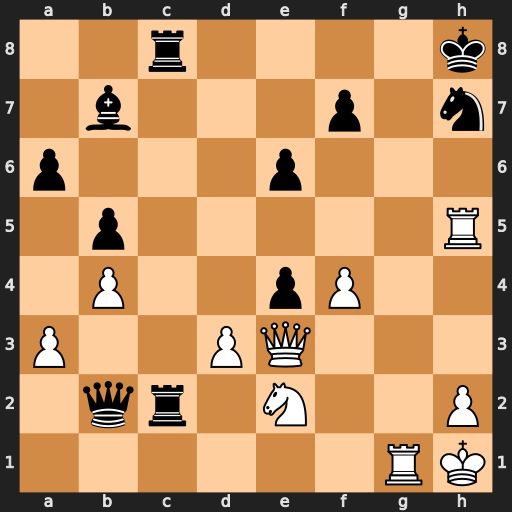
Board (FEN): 2r4k/1b3p1n/p3p3/1p5R/1P2pP2/P2PQ3/1qr1N2P/6RK
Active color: w
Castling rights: -
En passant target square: -
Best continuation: Rxh7+ Kxh7 Qh3#